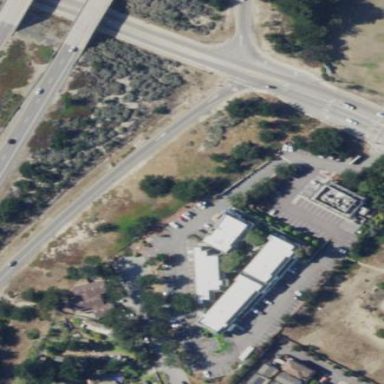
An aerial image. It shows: Motel that caters to tourists.